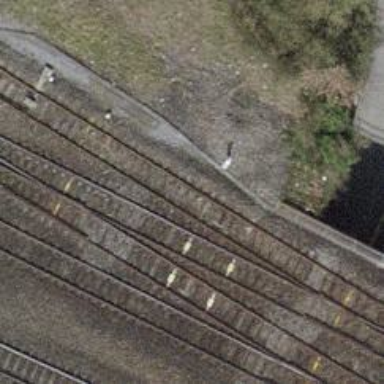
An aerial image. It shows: Siding railway track with one set of rails.